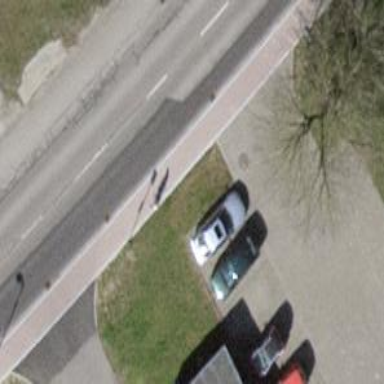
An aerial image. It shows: Bus stop with platform for public transport.